Question: <URL>
In my application called "Flags" I have an image titled "Afghanistan.png" as you can see:
.
This is how I'm trying to access it:
'''
Bitmap AfghanistanFlag = BitmapFactory.decodeFile(getApplicationInfo().dataDir + "/Afghanistan.png");
'''
Put this just returns an error:
'''
Unable to decode stream: java.io.FileNotFoundException: /data/data/com.nwh.flags/Afghanistan.png: open failed: ENOENT (No such file or directory)
'''
What do I need to do to open images in the current directory like you see in the first picture?
<URL>
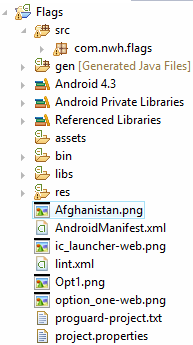
Answer: You can keep all the images in asset folder of the code. And fetch them using AssetManager.
Here is a sample <URL>